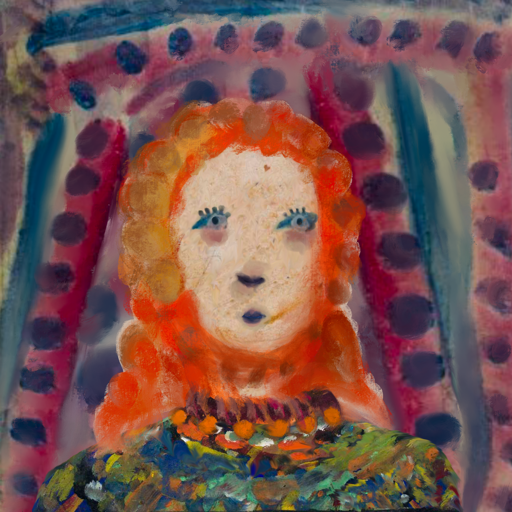
Background: HillGirl, Head And Neck Front: Rupkatha, Face Front: Hill_Girl, Bust: An_Impression, Hair Front: Rupkatha, Head Accessory: Blank, Second Necklace: Blank, Necklace: Doll, Baby: Blank